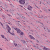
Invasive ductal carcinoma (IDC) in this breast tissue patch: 1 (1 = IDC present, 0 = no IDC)